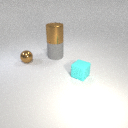
small brown metal sphere to the left of small cyan rubber cube